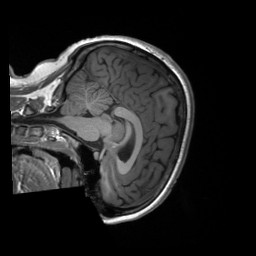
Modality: T1w
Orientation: sagittal
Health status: healthy
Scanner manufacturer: siemens
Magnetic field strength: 3 T
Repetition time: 2.3 s
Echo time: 0.00228 s